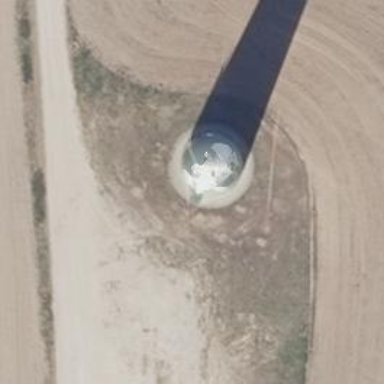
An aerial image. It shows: Wind generator powered by wind. The generator type is horizontal axis and it uses wind turbines.